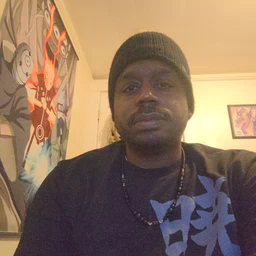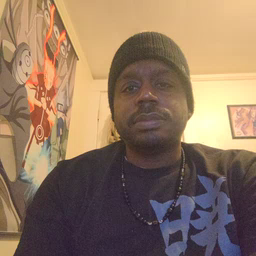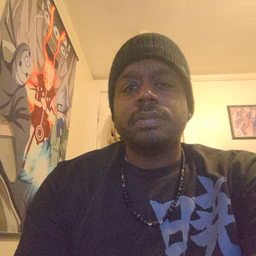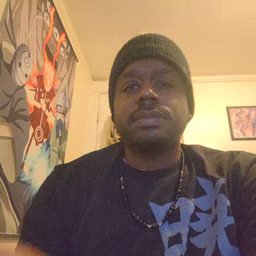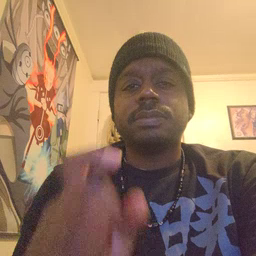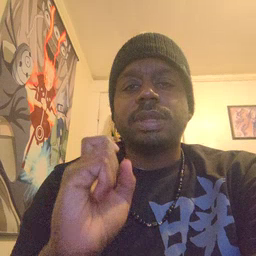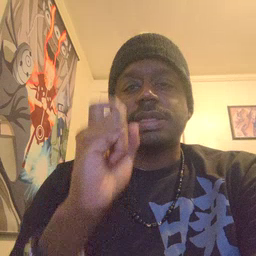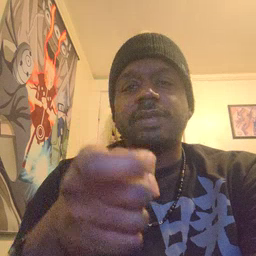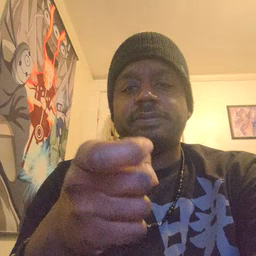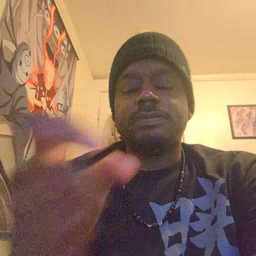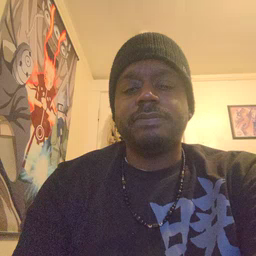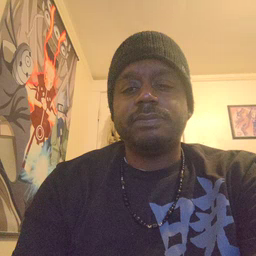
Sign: gift